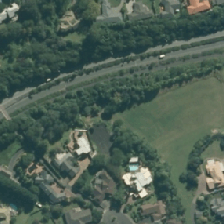
Land cover: urban_parkland